Interaction volume radius: 5 \u00c5
Interaction volume height: 20 \u00c5
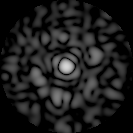
Disorder parameter: 0.8222